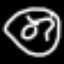
Label: donut